Question: I created three inputs for use with jquery autocomplete, but only the first works. The others dont display the values! How you can see here:

My inputs:
'''
<input type="text" name="FirstName" class="typef">
<input type="text" name="FirstName" class="typef">
<input type="text" name="FirstName" class="typef">
'''
And my code:
'''
$(function(){
$('.typef').autocomplete({
source: "/patients/list",
focus: function( event, ui ) {
$( ".typef" ).val( ui.item.nachnahme + " " + ui.item.geburtsdatum ),
$( ".typef2" ).val(ui.item.id );
return false;
},
select: function( event, ui ) {
return false;
}
})
.data( "ui-autocomplete" )._renderItem = function( ul, item ) {
return $( "<li>" )
.append( "<a>" + item.vorname + " " + item.nachnahme + " " + item.geburtsdatum + " " + "</a>" )
.appendTo( ul );
};
});
'''
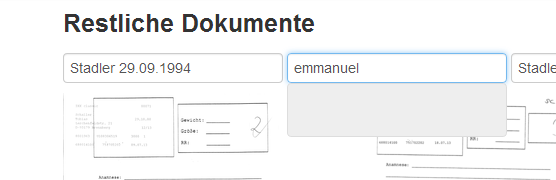
Answer: Try
'''
$(function(){
$('.typef').autocomplete({
source: "/patients/list",
focus: function( event, ui ) {
$( this ).val( ui.item.nachnahme + " " + ui.item.geburtsdatum ),
$( this ).val(ui.item.id );
return false;
},
select: function( event, ui ) {
return false;
}
}).each(function(){
$(this).data( "ui-autocomplete" )._renderItem = function( ul, item ) {
return $( "<li>" )
.append( "<a>" + item.vorname + " " + item.nachnahme + " " + item.geburtsdatum + " " + "</a>" )
.appendTo( ul );
};
})
});
'''
Demo: <URL>